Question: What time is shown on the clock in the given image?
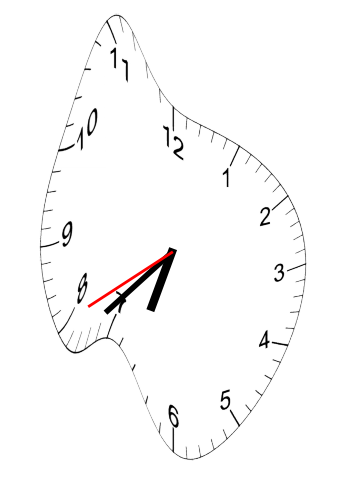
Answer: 06:37:40